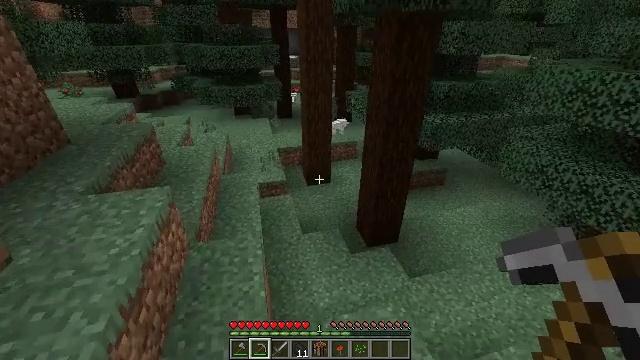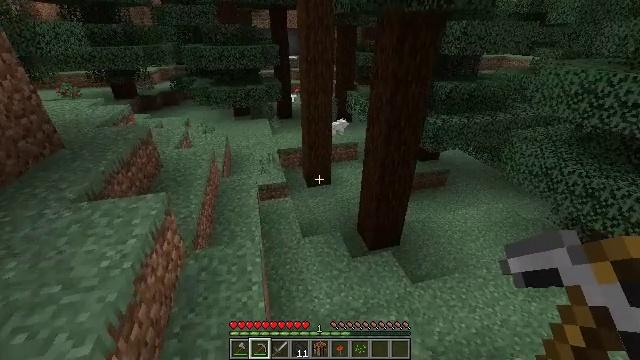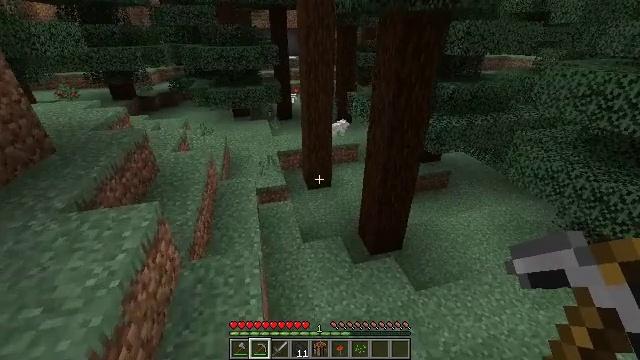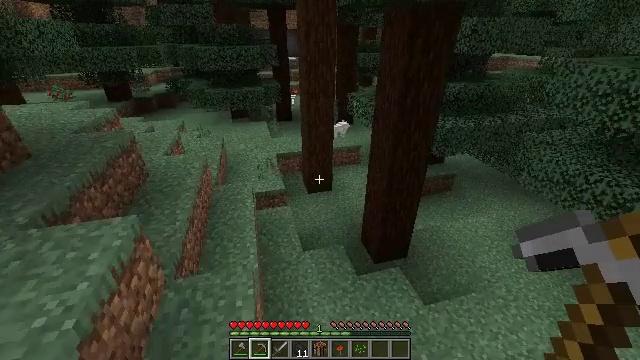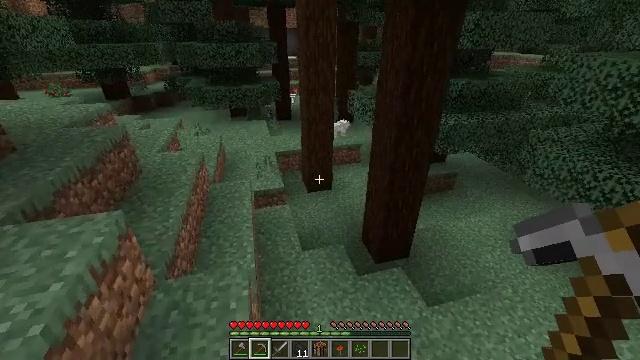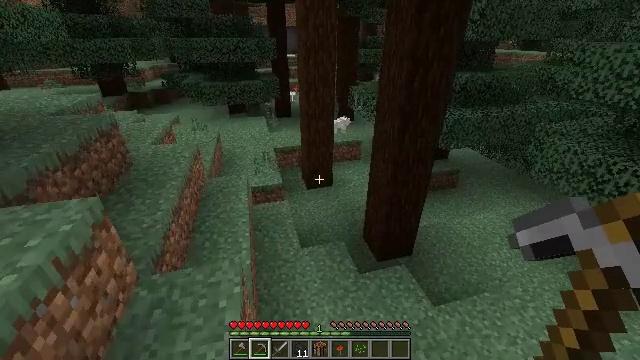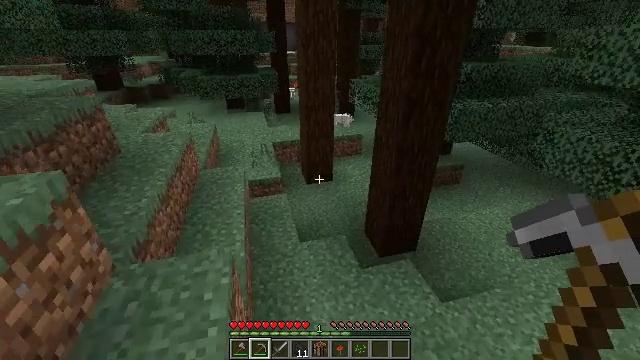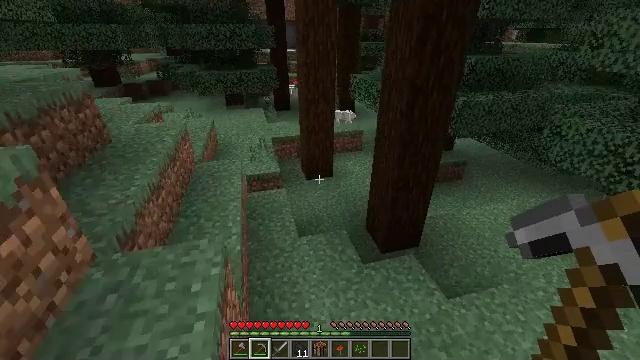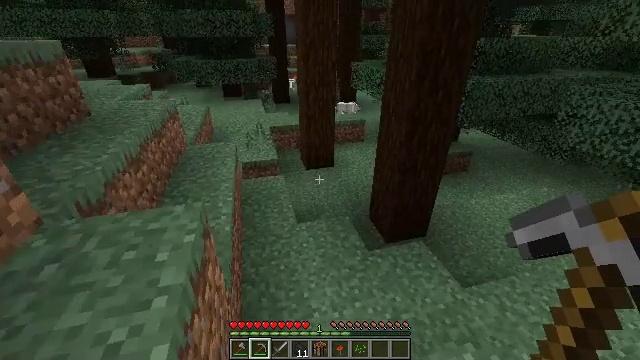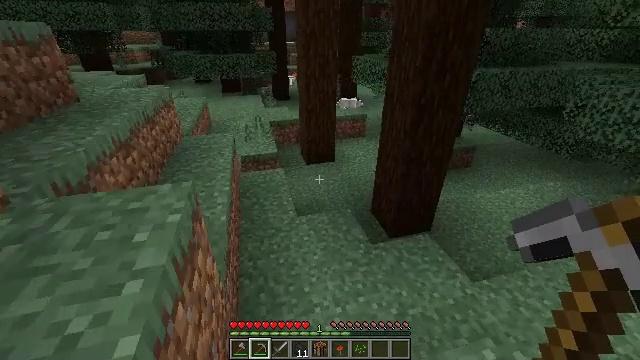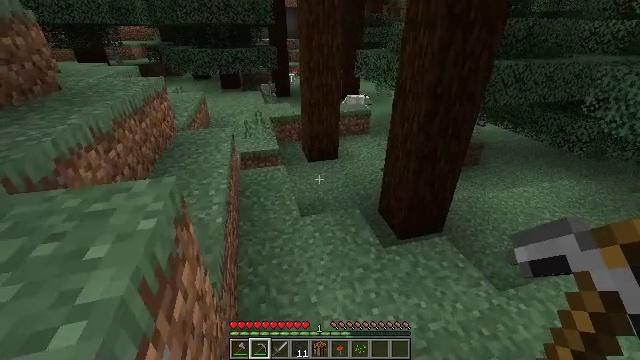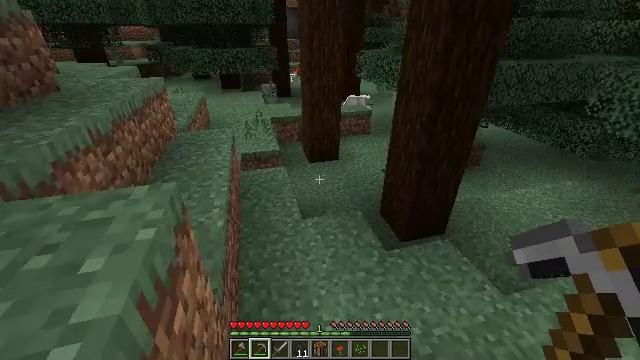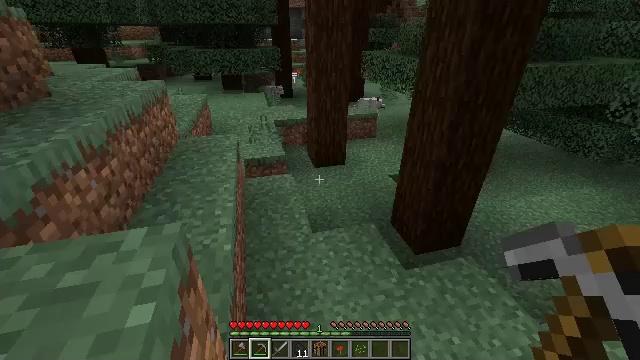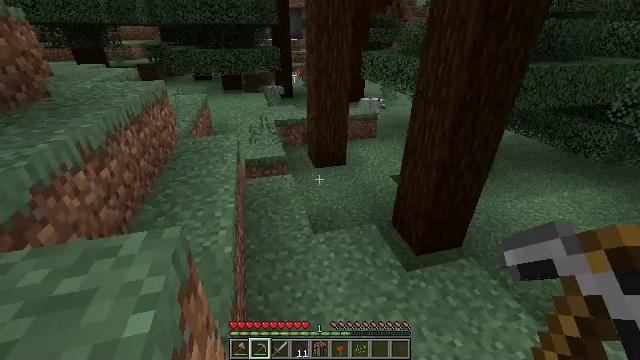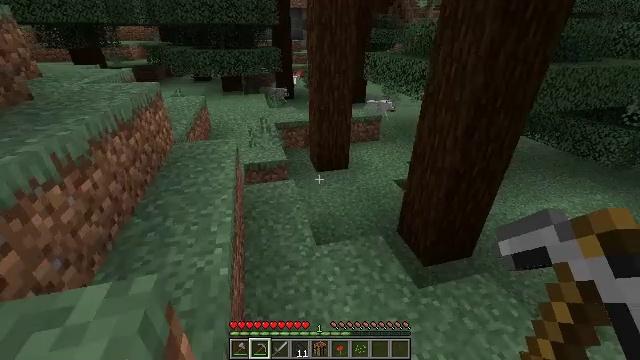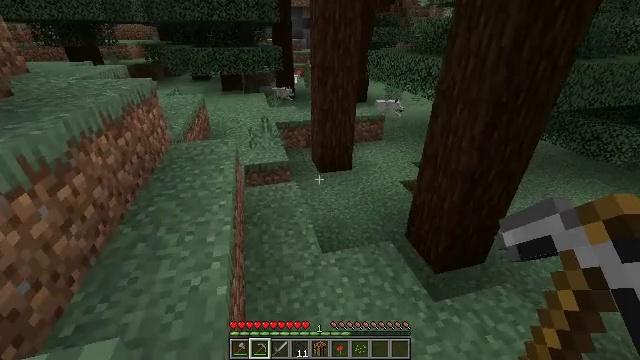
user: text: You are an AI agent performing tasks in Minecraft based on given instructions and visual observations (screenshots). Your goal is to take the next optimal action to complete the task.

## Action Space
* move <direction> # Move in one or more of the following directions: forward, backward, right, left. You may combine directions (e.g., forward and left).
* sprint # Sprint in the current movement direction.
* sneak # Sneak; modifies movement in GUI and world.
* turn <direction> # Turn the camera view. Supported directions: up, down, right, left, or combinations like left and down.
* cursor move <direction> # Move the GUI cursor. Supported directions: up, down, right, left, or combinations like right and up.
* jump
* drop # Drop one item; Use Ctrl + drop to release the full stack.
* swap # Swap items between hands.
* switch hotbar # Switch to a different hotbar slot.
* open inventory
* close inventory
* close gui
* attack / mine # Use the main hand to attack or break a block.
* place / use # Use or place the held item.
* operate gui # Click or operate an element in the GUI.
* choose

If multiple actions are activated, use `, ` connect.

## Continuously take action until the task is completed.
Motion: motion action
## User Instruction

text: Break the large fern to clear the space.
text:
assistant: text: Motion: move forward
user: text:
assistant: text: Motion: move forward
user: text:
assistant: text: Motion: move forward
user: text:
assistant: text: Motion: move forward
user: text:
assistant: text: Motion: move forward
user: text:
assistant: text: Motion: move forward
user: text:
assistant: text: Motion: move forward
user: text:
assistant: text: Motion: move forward and move left
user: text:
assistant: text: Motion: move forward and move left
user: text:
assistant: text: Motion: move forward and move left
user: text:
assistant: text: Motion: move forward and move left
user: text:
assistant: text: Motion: move forward and move left
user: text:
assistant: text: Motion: move forward and move left
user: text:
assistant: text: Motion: move forward and move left
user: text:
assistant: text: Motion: move forward and move left
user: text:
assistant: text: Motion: move forward
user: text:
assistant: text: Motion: move forward
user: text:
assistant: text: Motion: move forward
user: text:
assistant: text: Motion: move forward
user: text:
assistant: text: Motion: move forward
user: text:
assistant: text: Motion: move forward
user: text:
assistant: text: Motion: move forward
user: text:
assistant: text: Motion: move forward
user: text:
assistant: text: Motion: move forward
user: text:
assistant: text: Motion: move forward
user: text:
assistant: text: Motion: move forward
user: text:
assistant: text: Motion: move forward
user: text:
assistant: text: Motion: move forward
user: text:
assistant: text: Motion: move forward
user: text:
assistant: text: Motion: move forward